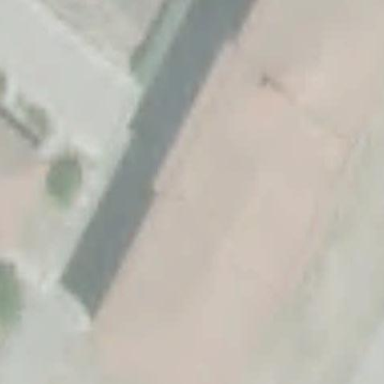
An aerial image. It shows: Warehouse building.